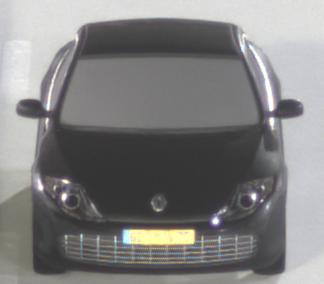
Make: Renault
Model: Laguna Coupé TCe 170
Detailed model: Laguna (III) Coupé
Model produced from: 2010/11
Model produced until: 2011/05
Doors: 2
Color: black
Road condition: dry road
Daytime: night
Contrast: high contrast